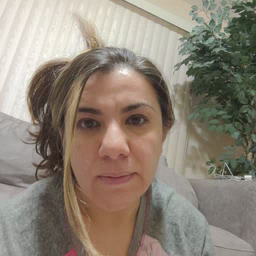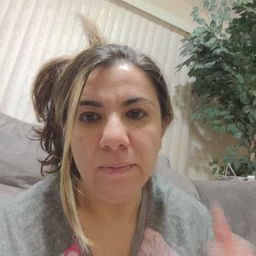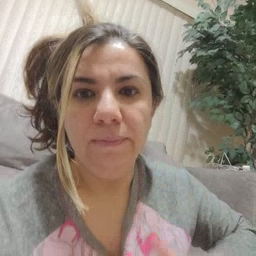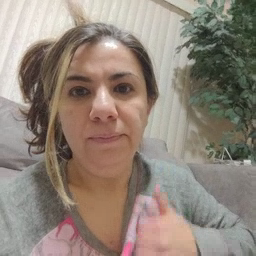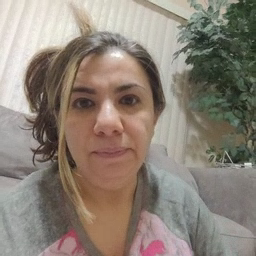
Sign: bath